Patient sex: F
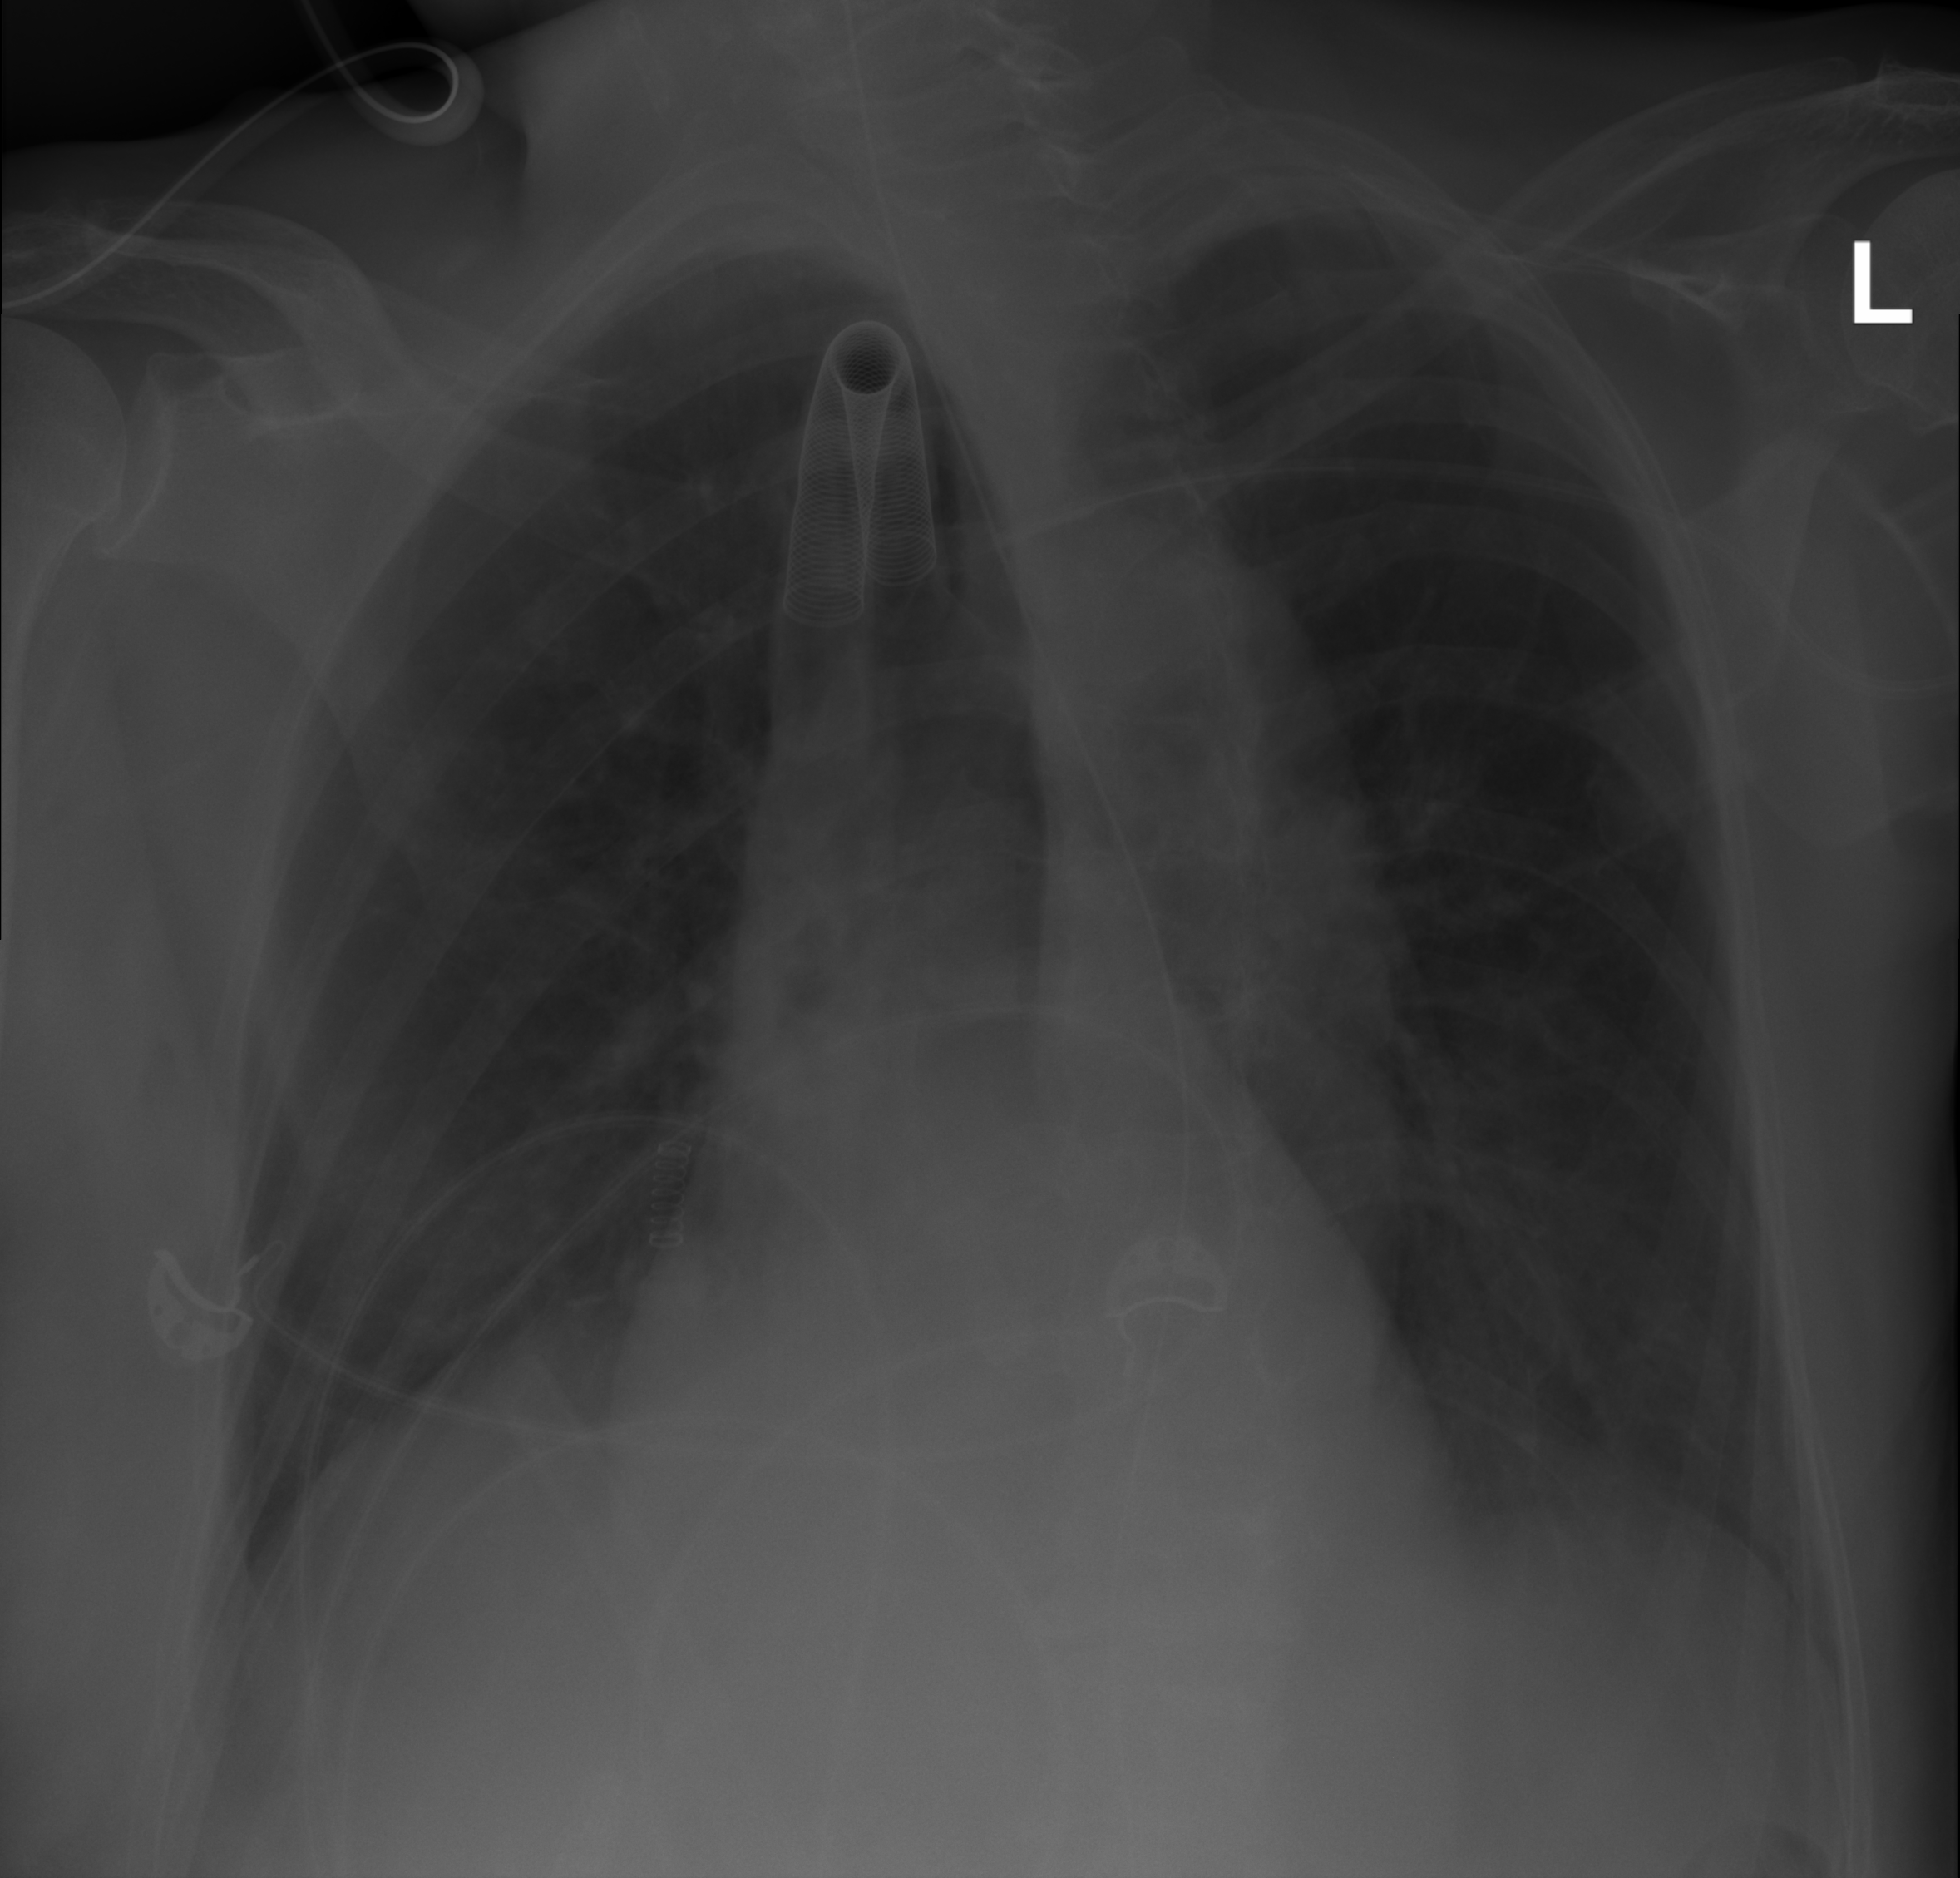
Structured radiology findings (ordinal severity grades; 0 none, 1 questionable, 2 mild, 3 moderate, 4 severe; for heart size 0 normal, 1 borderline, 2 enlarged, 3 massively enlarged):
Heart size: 0
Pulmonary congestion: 0
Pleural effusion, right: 0
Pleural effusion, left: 0
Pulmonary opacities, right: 0
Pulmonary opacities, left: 0
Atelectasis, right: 2
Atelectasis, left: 2